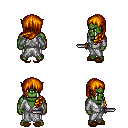
a pixel art fantasy rpg character, male body template, orc, green skin, white robe, white pants, dark blonde left-swept hairstyle, brown slippers, dagger, four views (front, back, left, right), 2x2 character sprite sheet, small pixel art, hard edges, no anti-aliasing